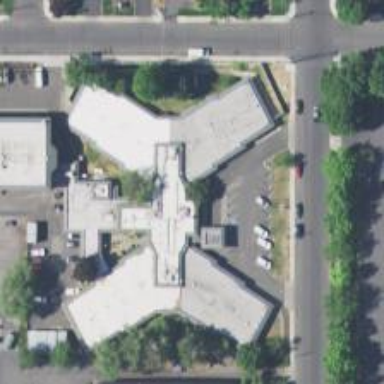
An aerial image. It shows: Nursing home building.